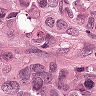
Metastatic tissue present: yes